Question: In my localhost, I have disabled Google chrome security but know I want to deploy it in my Server and I have this cors problem.
The API is not from me, it's an external API.

My Service in Typescript is
'''
getPlaces(holiday_type, currency, checkin, checkout, groups, page) {
return this.http.get(
'/api/v2/places?holiday_type=${holiday_type}&currency=${currency}&checkin=${checkin}&checkout=${checkout}&groups[]=${groups}&page=${page}',
{
headers: {
'Authorization': this.auth,
'Accept': 'application/json',
'Access-Control-Allow-Origin': '*',
'Access-Control-Allow-Methods': 'GET, POST, PUT, DELETE, OPTIONS',
'Access-Control-Allow-Headers': 'Content-Type, Access-Control-Allow-Headers, Access-Control-Allow-Origin, Authorization, X-Requested-With',
},
});
}
'''
And my proxy.config looks so
'''
{
"/api/*": {
"target": "https://tr.halalbooking.com",
"secure": false,
"logLevel": "info"
}
}
'''
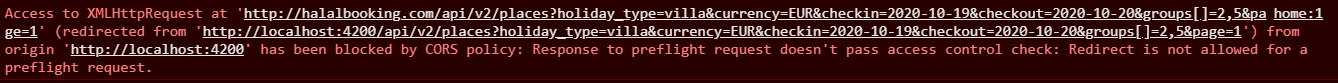
Answer: From the error message, it looks like is blocking the request. You have two options:
1. Contact the owner of halalbookings and ask them to allow your origin. Often times, if they are providing you with an API, you have a portal where you can white list or specify the allowed origins.
2. Move the API call to halalbookings to take place server side. Then, in your front end, call your API (which calls halalbookings)